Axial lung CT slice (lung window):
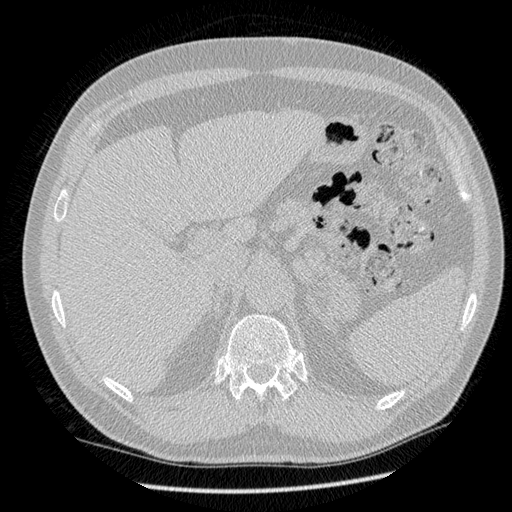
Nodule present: no